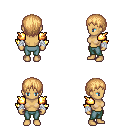
a pixel art fantasy rpg character, female body template, human, tanned skin, gold arm armor, teal pants, light blonde plain hairstyle, white cloth bandages, four views (front, back, left, right), 2x2 character sprite sheet, small pixel art, hard edges, no anti-aliasing